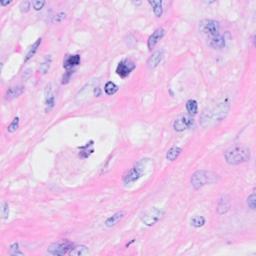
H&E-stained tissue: Breast